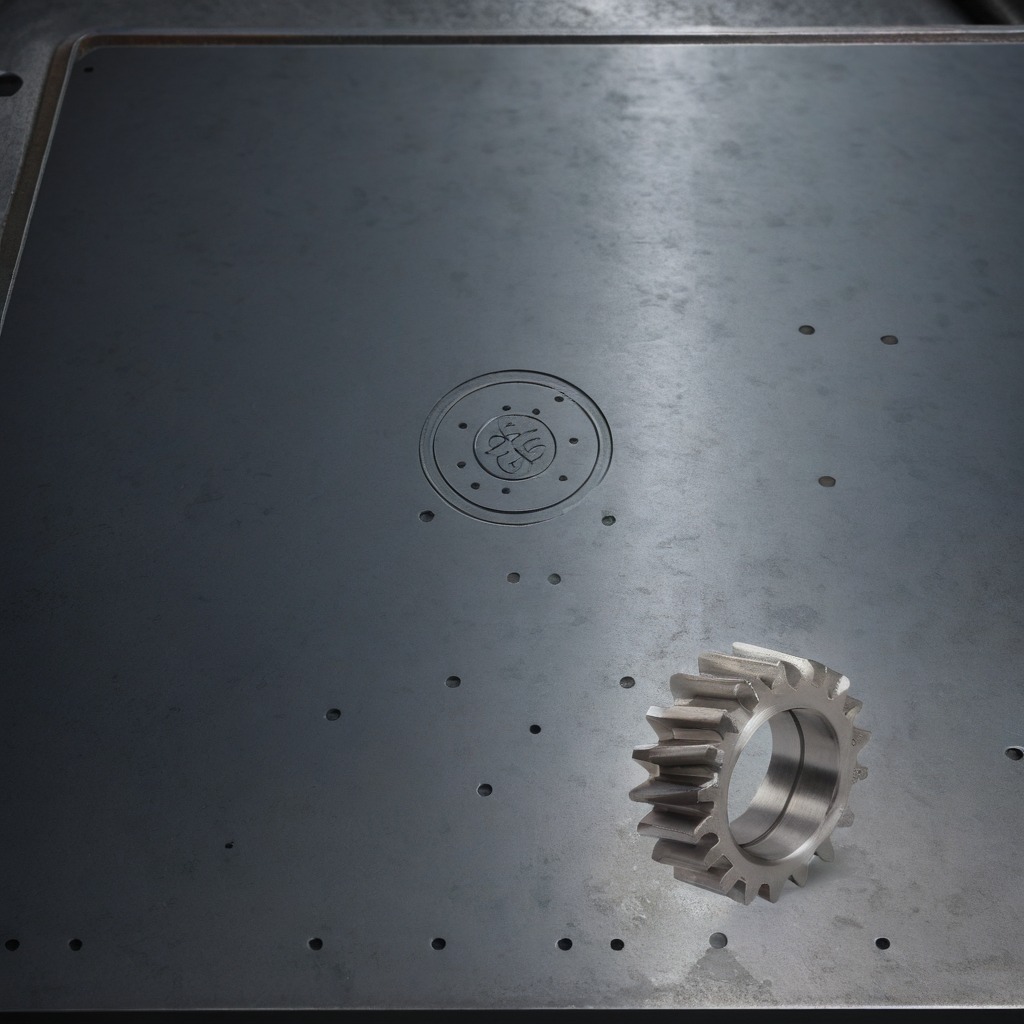
A steel gear with teeth is lying on a cold steel table in a mining workshop.